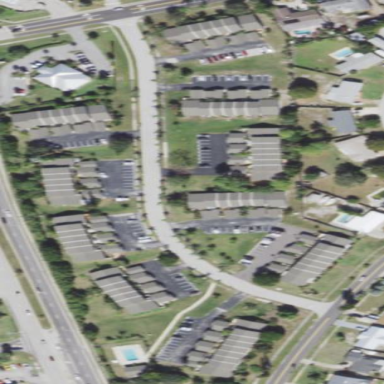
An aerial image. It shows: Condominium in residential area.